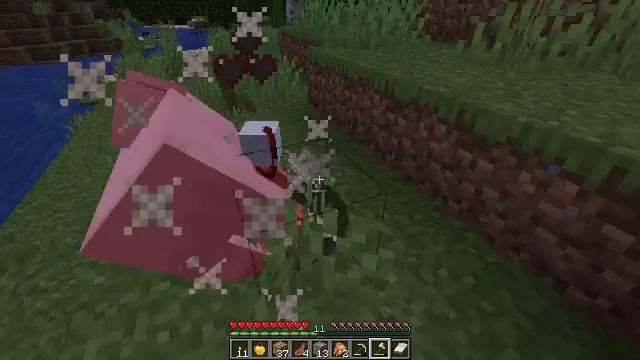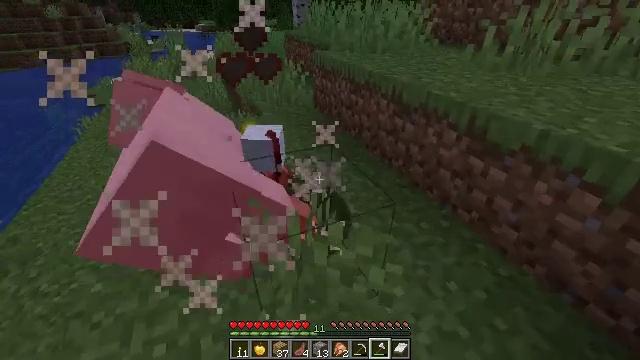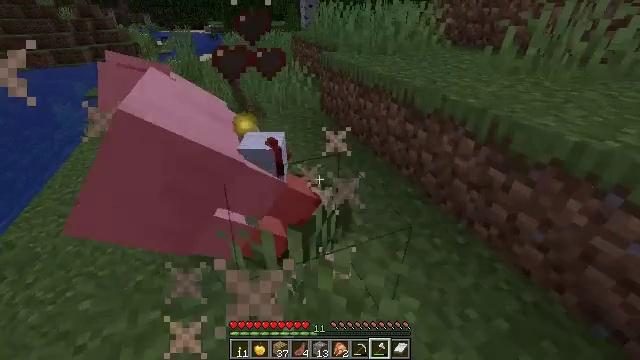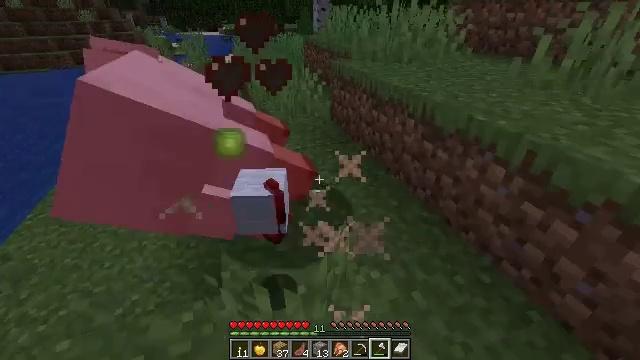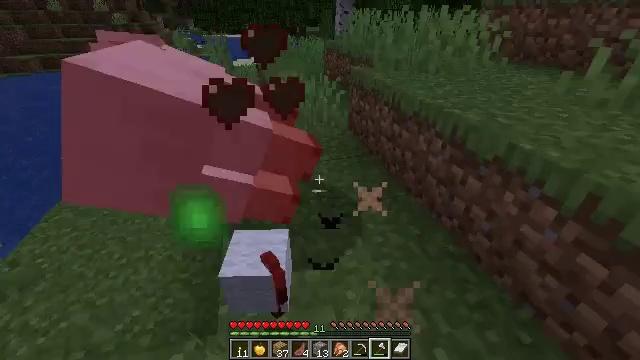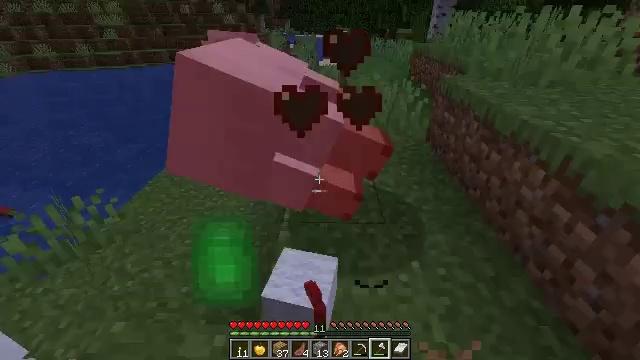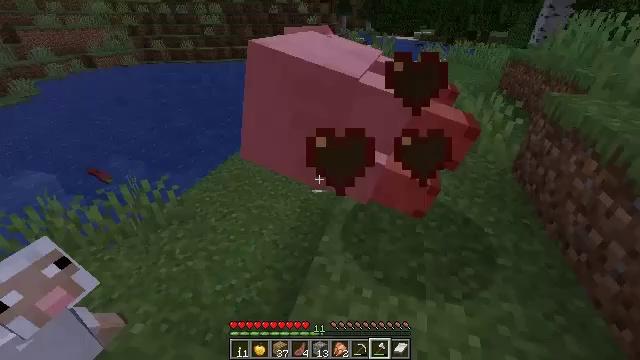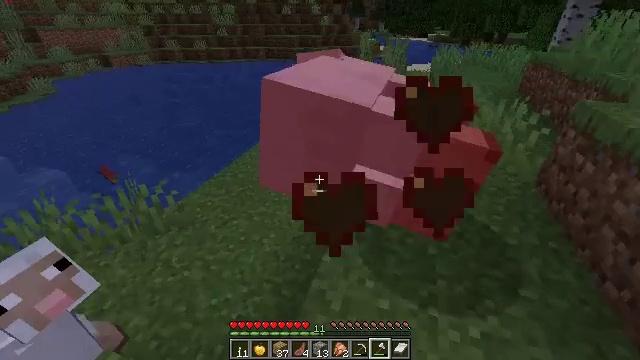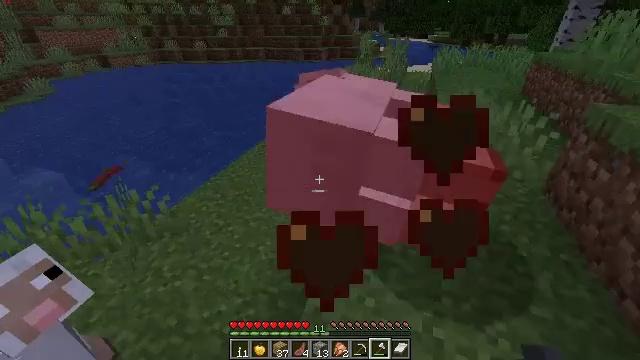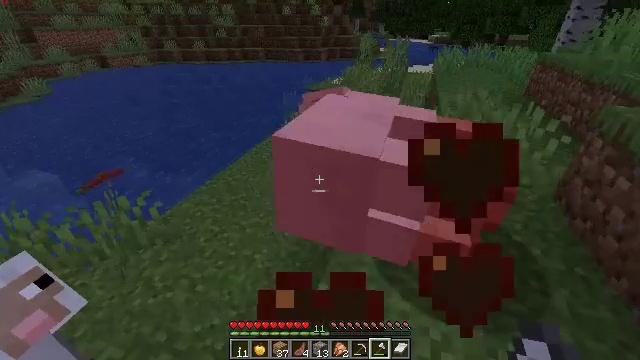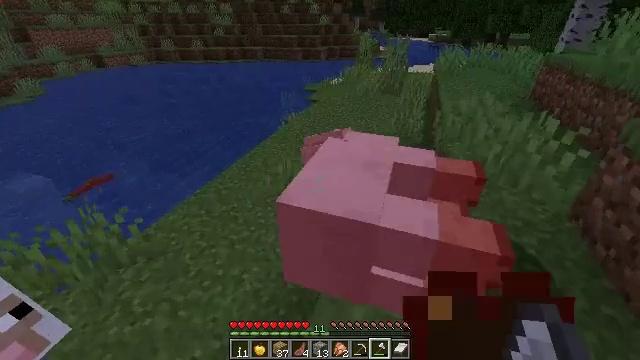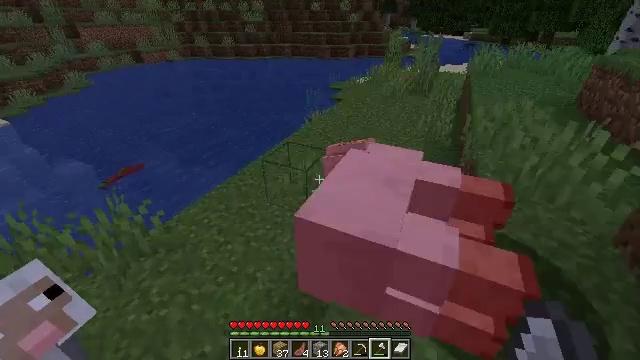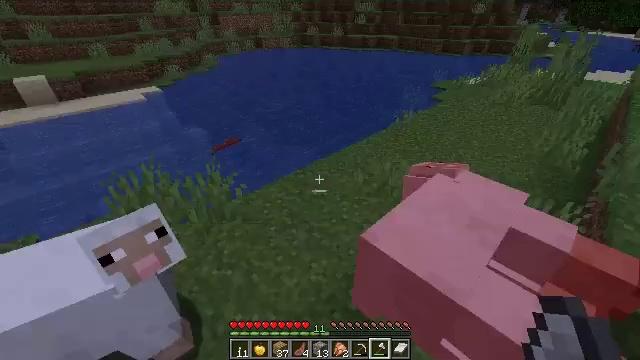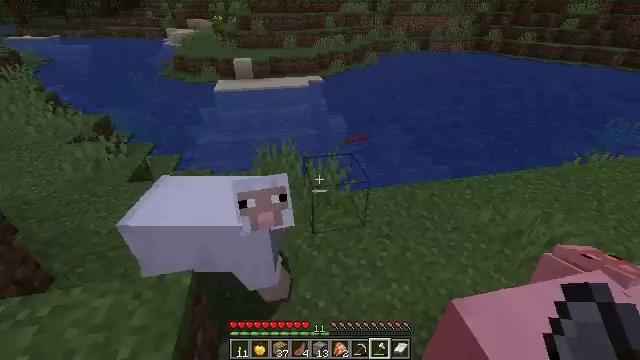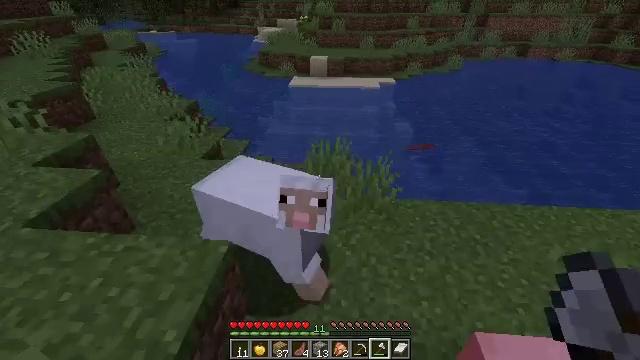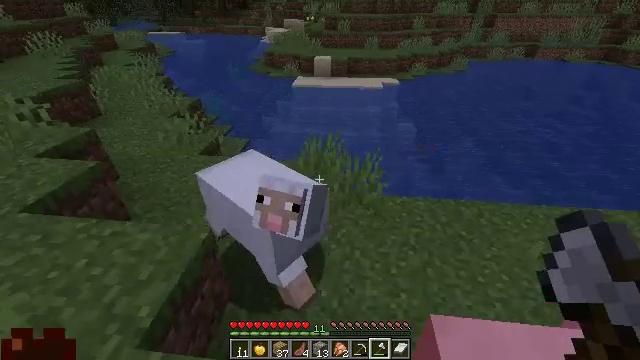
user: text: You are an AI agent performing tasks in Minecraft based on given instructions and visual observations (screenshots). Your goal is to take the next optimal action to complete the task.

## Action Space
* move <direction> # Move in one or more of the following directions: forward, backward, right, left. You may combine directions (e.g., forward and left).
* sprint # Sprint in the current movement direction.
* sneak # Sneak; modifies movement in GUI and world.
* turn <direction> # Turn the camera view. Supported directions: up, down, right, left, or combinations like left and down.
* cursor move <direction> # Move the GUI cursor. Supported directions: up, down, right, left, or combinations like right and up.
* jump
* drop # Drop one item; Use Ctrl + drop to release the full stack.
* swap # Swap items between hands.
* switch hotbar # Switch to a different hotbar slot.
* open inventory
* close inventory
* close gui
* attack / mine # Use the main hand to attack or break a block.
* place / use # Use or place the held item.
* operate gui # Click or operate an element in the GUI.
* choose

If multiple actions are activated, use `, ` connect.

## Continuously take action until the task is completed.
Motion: motion action
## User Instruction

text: Combat the sheep.
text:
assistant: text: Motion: move forward, turn left
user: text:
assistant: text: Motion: move forward, turn left
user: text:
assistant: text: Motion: move forward, turn left
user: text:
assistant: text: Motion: move forward, turn left
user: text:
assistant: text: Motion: move forward, turn left
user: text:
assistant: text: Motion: move forward, turn left
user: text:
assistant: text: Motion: move forward, turn left
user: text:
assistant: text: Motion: move forward
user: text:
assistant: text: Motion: move forward
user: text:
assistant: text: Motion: move forward and move right
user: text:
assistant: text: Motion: move forward and move right, turn left
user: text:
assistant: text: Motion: move right, turn left and down
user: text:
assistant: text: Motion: move right, turn left
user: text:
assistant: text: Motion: move right, turn left
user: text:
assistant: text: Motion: move back and move right, turn left
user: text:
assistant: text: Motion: move back and move right
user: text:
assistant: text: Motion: move back
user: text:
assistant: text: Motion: move left
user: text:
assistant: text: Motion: move left
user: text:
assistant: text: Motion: move forward and move left
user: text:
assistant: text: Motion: move forward
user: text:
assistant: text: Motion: move forward, turn left and down, jump
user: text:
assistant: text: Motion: move forward, turn left and down, jump
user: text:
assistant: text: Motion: move forward, turn left and down, jump
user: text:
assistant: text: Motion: turn left and down, jump
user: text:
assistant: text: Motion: move back, turn down, jump
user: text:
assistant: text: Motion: move back, turn right and down
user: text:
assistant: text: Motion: move back, turn right and down
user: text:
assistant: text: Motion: move back, turn right
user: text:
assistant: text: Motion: move back, turn right